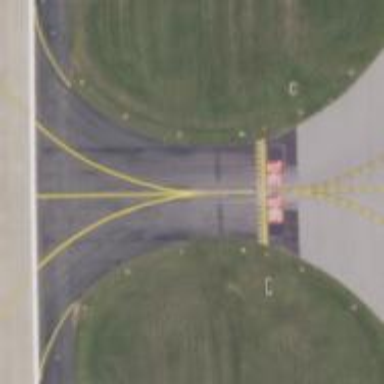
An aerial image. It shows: Asphalt taxiway in the airport.